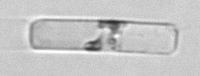
Label: Guinardia_delicatula